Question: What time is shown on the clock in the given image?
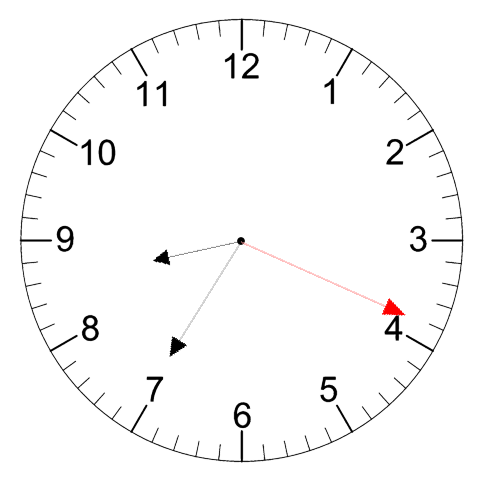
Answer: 08:35:19